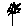
Label: flower